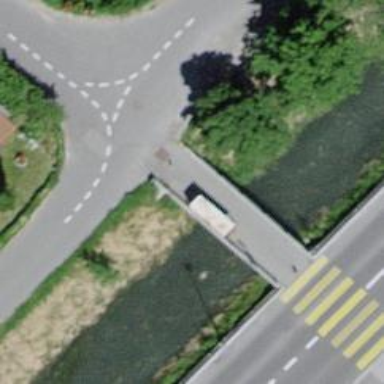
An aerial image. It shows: Pedestrian bridge with asphalt surface.